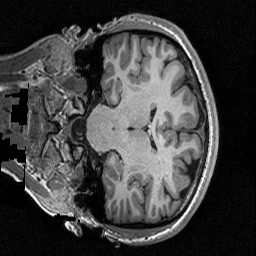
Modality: T1w
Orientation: coronal